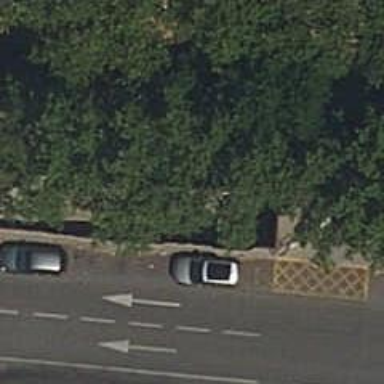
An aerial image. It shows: Parking entrance.